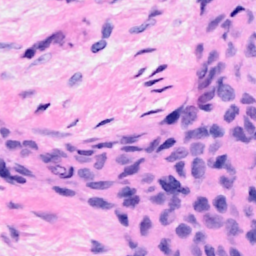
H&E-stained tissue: Breast